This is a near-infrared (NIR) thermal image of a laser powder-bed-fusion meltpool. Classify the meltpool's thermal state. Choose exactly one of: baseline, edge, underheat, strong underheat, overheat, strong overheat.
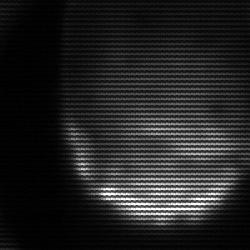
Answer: edge